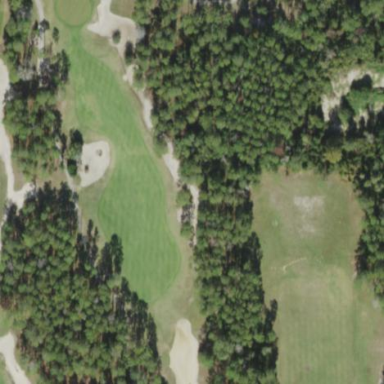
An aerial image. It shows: Golf bunker filled with sandy terrain.